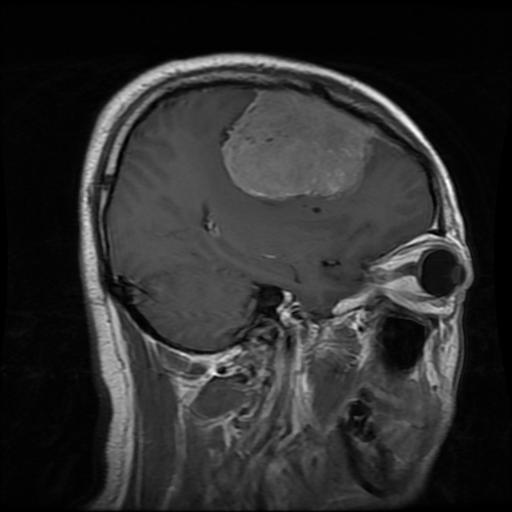
Label: meningioma